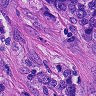
Metastatic tissue present: yes